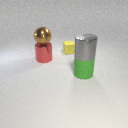
large gray metal cylinder in front of large brown metal sphere